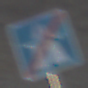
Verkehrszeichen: EndeAutbahn
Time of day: SunriseSunset
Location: Outdoor (Nature)
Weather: PartlyCloudy
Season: NotSpecified
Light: Natural